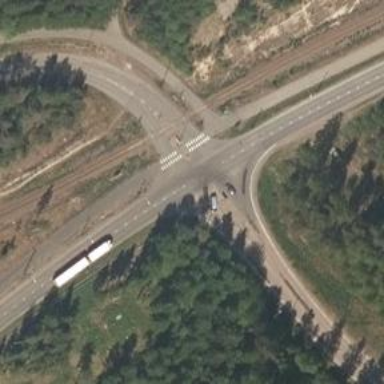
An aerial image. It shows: Trunk link highway with tertiary functional class.